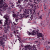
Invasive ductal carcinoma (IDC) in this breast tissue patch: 1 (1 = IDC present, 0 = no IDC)